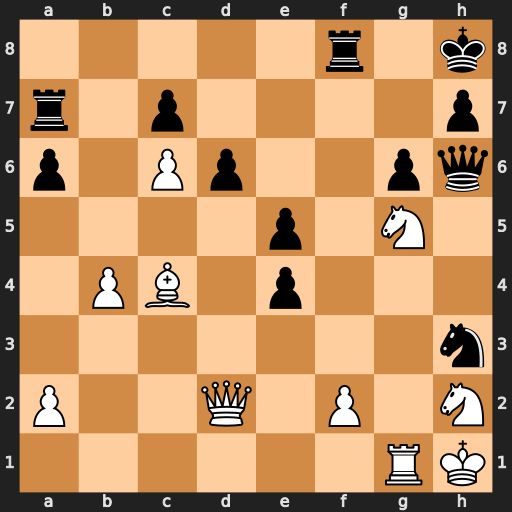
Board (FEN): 5r1k/r1p4p/p1Pp2pq/4p1N1/1PB1p3/7n/P2Q1P1N/6RK
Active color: w
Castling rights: -
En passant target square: -
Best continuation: Nf7+ Rxf7 Qxh6